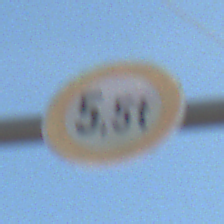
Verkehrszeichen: TatsaechlicheMasse
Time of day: MorningAfternoon
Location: Outdoor (Suburban)
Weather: PartlyCloudy
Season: NotSpecified
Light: Natural